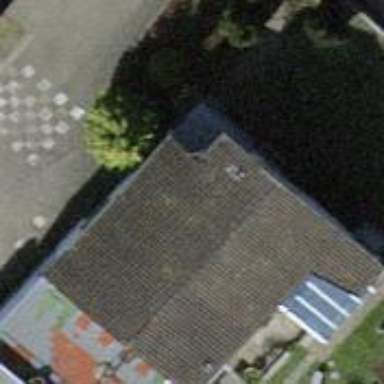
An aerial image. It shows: Building with gabled roof.